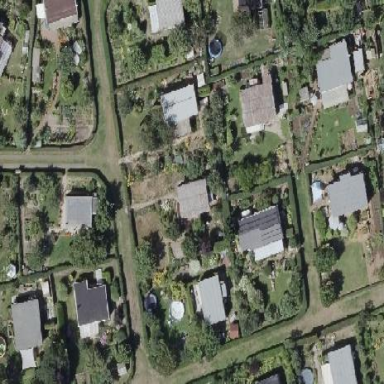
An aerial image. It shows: Plot in the allotments.